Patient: sex F, age 58
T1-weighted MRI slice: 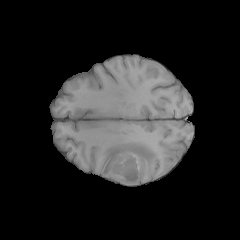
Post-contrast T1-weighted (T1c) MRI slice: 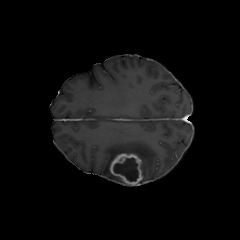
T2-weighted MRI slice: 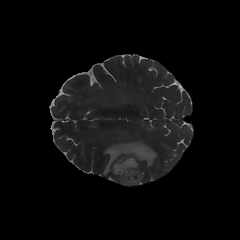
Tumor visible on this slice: yes
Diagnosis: Glioblastoma, IDH-wildtype
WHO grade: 4